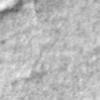
Label: no_change